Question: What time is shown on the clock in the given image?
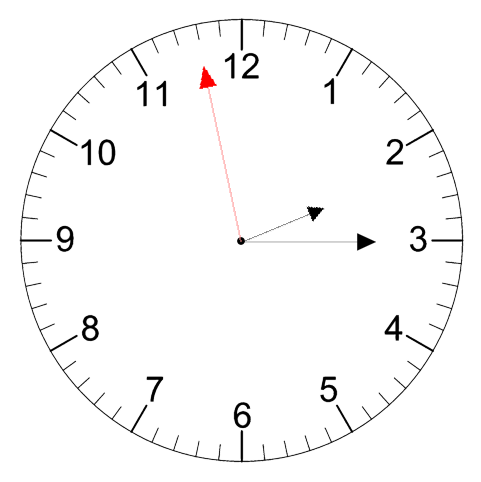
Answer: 02:14:58